Question: What Control can I use in WPF to emulate the Word Color Picker? In the WPF Ribbon, I think I have the RibbonGallery + 'IsSharedColumnSizeScope' as shown in <URL>. Can I do the same with a normal WPF 'ComboBox'?

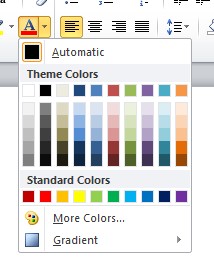
Answer: You have to build your own. There is many examples and tutorials out there. But here is the one i used. <URL>x